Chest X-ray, PA view. Patient: 59 years old, sex M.
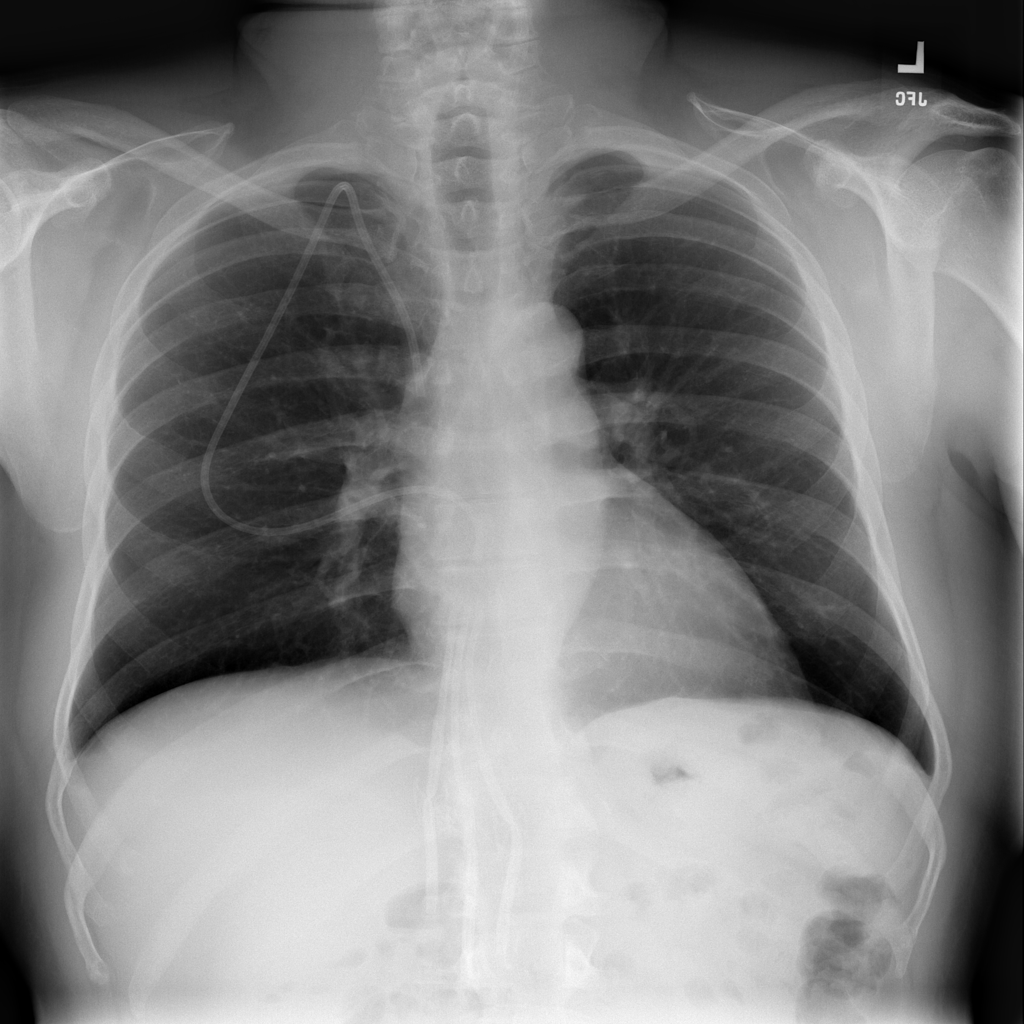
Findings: No Finding